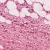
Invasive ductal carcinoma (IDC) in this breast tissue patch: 1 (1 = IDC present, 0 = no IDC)